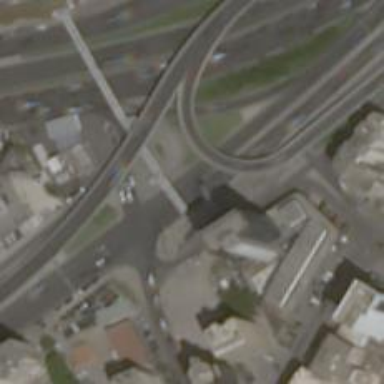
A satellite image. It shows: Motorway junction.